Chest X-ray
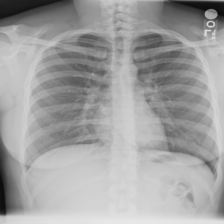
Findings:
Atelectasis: negative
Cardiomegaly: negative
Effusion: negative
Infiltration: negative
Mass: negative
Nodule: negative
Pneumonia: negative
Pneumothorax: negative
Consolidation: negative
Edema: negative
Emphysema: negative
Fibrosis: negative
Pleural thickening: negative
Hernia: negative